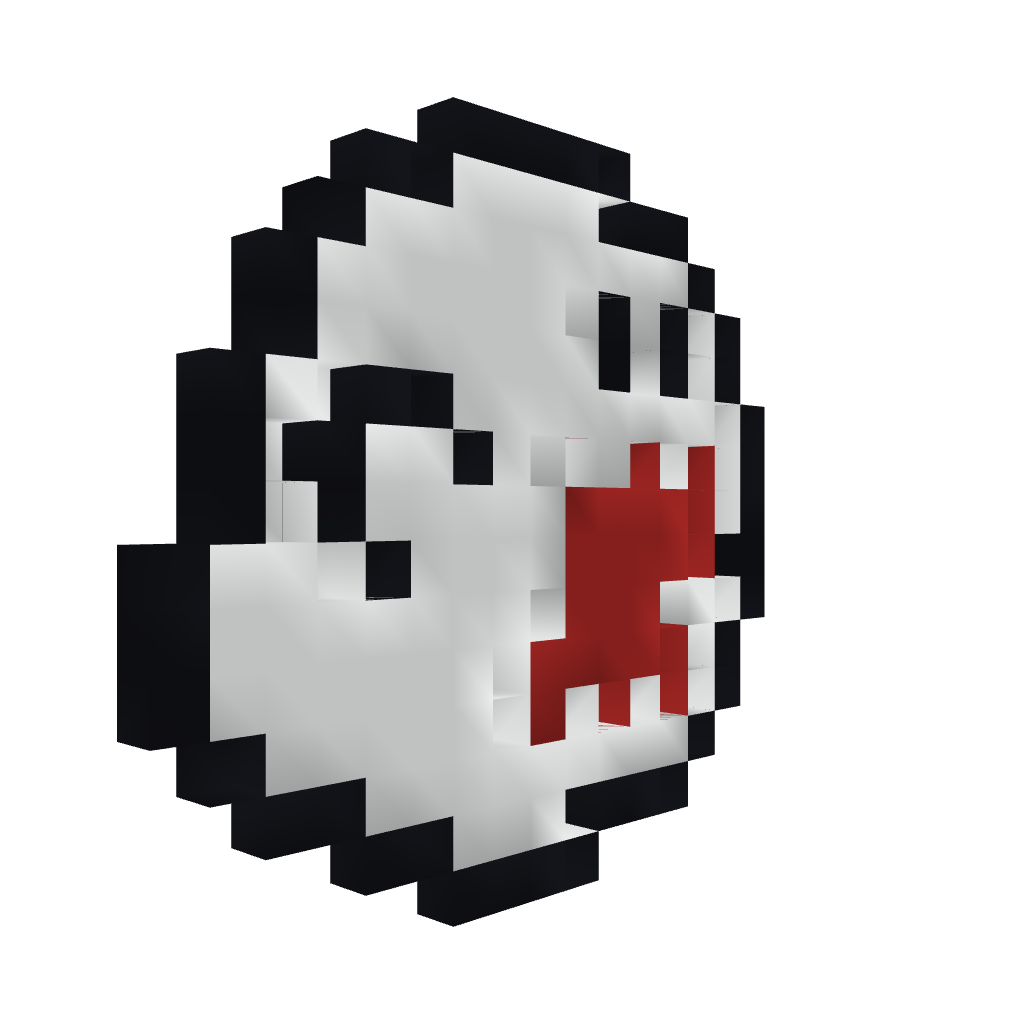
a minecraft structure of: BuuHuu! 8-Bit Style